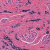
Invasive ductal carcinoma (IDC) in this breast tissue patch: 1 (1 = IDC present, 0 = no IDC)